Field crop: tomato
Growth stage: 1
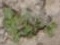
Species: portulaca